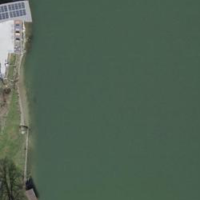
EUNIS habitat code: 15
Species observed at this site:
Lathyrus vernus
Hippocrepis emerus